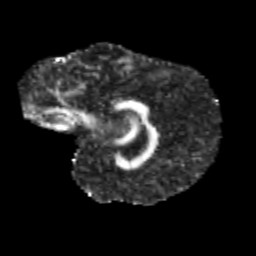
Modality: FA
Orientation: sagittal
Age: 11
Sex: male
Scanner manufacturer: siemens
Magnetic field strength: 3 T
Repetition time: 3.8 s
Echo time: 0.07 s